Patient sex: M
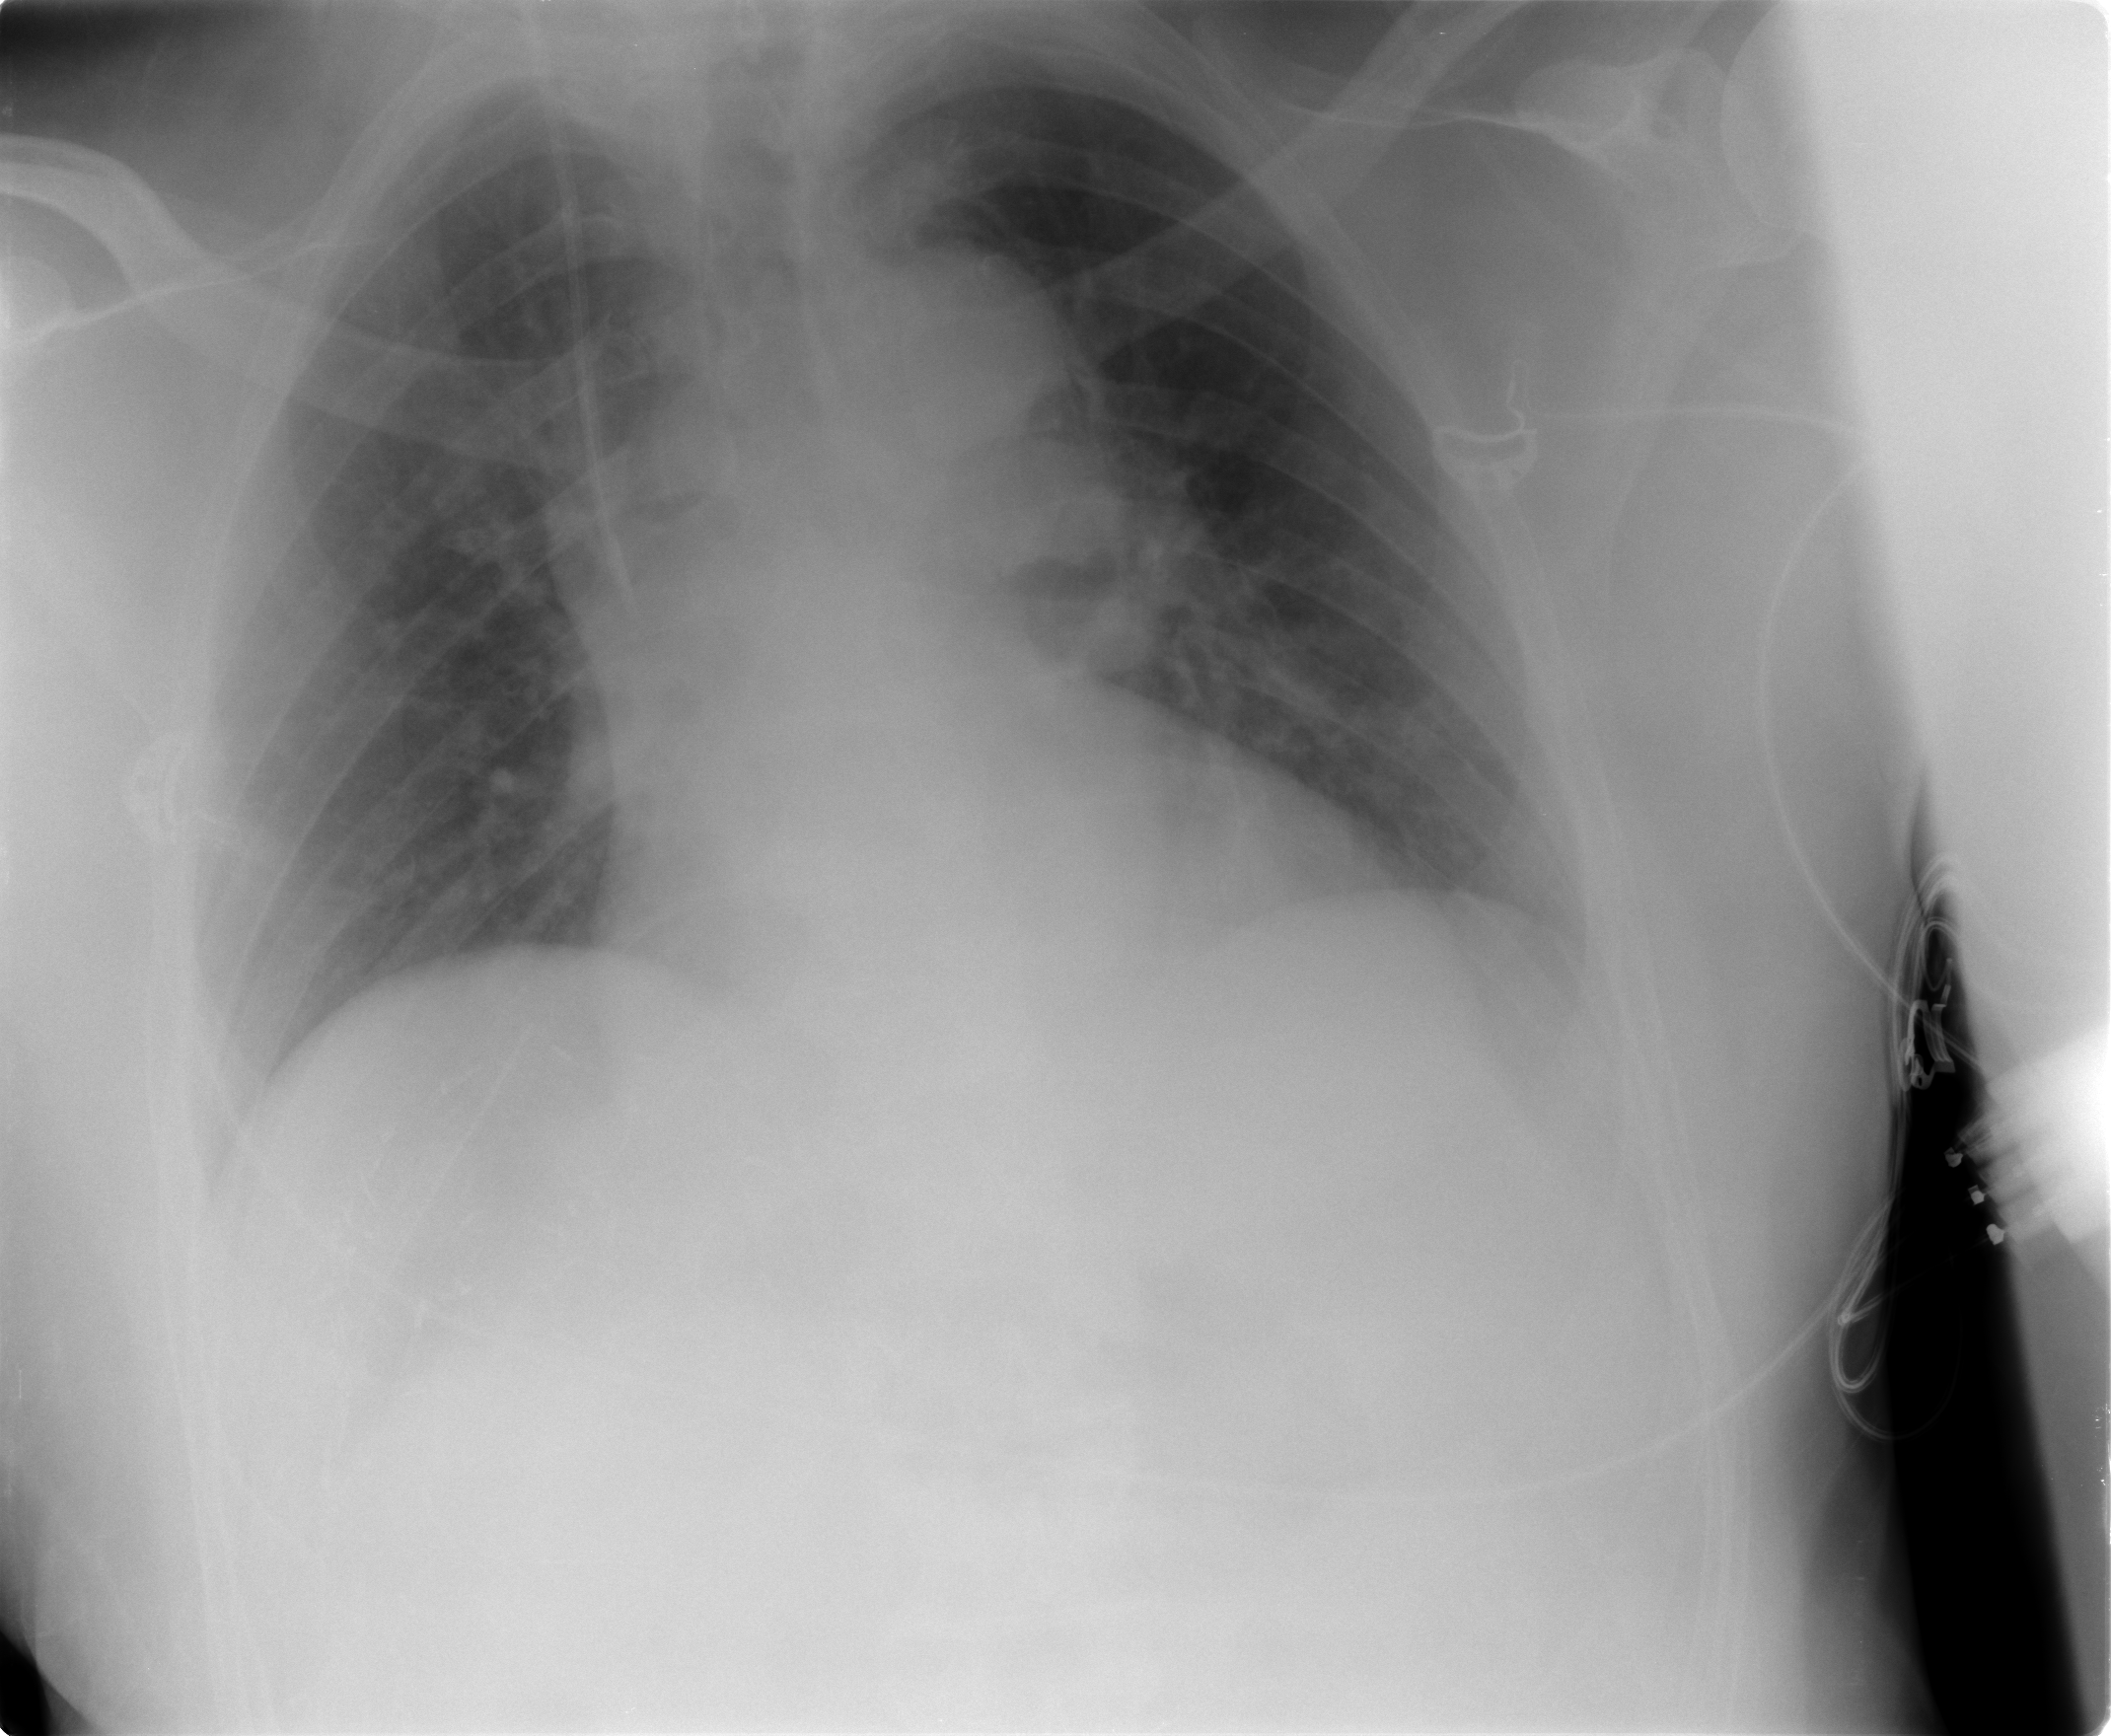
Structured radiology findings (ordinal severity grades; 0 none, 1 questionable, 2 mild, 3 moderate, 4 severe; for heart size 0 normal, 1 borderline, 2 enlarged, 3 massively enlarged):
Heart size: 2
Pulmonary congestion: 2
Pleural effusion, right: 0
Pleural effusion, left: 0
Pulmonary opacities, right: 0
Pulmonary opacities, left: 0
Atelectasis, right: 0
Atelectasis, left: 0